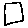
Label: square